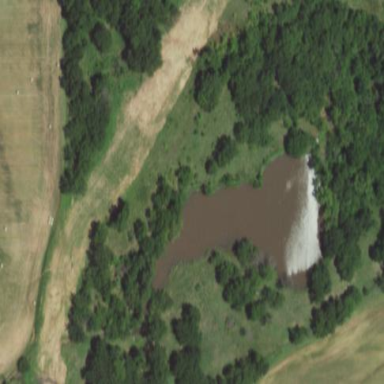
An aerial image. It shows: Serene pond surrounded by nature.